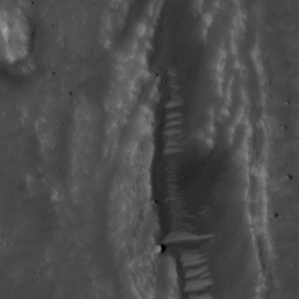
Label: non_frost